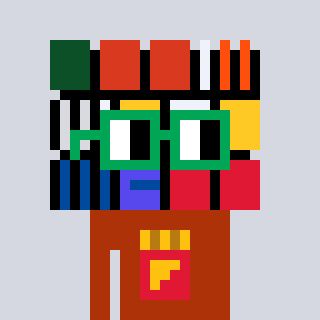
a pixel art character with square green glasses, a abstract-shaped head and a hotbrown-colored body on a cool background